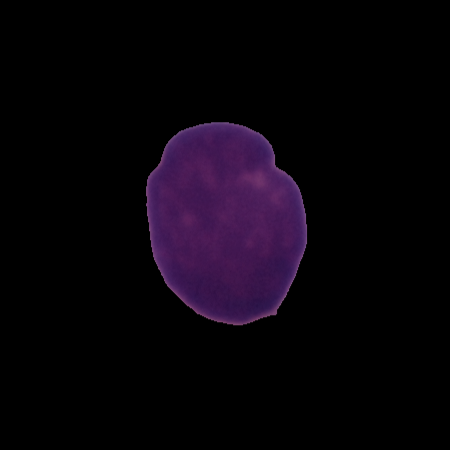
Label: healthy